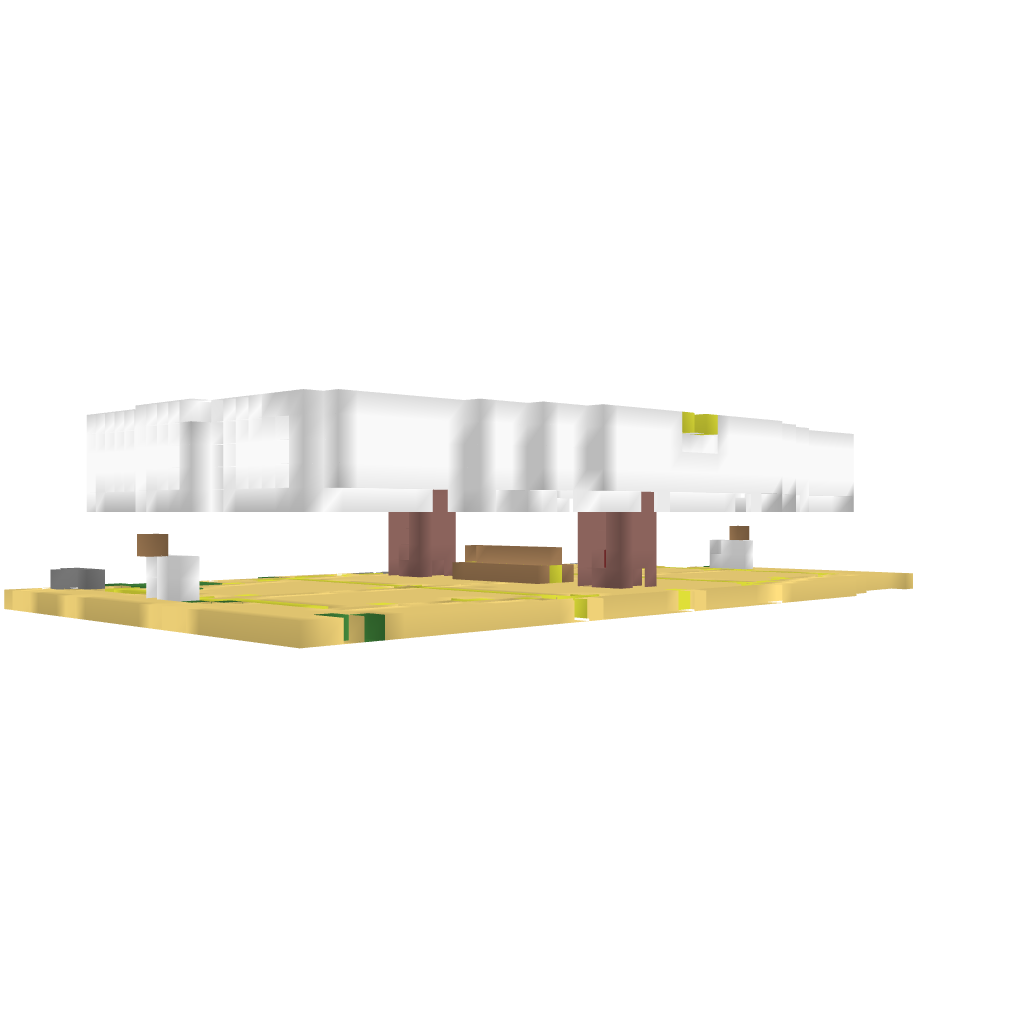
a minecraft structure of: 1 V 1 PVP arena bad low quality